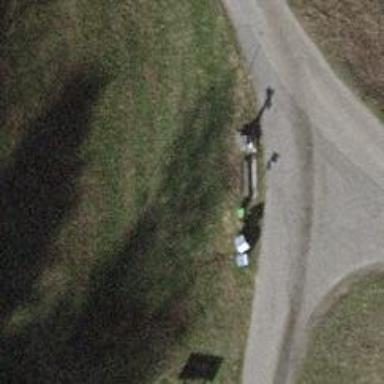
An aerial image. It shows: Guidepost with information.